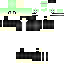
A female human skin with pale skin, wearing brown long hair dressed in a blue hoodie and black pants, featuring a closed mouth.